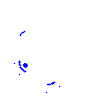
Particle: pion